The image folds the raw vibration samples of a bearing signal into a 2-D grayscale square (signal-to-image encoding). Diagnose the bearing from this image, choosing from: normal, inner_race, outer_race, ball.
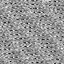
Answer: outer_race